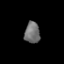
Tissue: prostate
Cell type: Epithelial cells
Senescence score: 0.2973
Nuclear area (px): 318
Mean DAPI intensity: 111.984